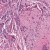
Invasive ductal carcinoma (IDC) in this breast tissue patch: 1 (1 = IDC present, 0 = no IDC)